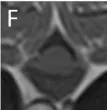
Magnetic resonance images of reported case. Transverse plane, and . (D,F,H) The level of T8 (red line).
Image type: radiology (mri)